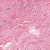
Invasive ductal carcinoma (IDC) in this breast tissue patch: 0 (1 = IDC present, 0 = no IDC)